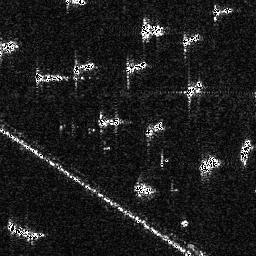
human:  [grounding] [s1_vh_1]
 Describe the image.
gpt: In the satellite image, there is  <ref>1 medium ship </ref> <box>[[1, 85, 16, 93, 0]]</box> located at bottom left,  <ref>1 small ship </ref> <box>[[51, 70, 60, 76, 0]]</box> located at bottom,  <ref>2 small ship </ref> <box>[[76, 61, 86, 66, 0], [93, 53, 98, 63, 0]]</box> located at right,  <ref>2 small ship </ref> <box>[[55, 46, 64, 53, 0], [37, 44, 48, 49, 0]]</box> located at center,  <ref>1 small ship </ref> <box>[[13, 27, 26, 32, 0]]</box> located at top left,  <ref>3 small ship </ref> <box>[[28, 23, 36, 28, 0], [48, 23, 57, 28, 0], [54, 8, 64, 14, 0]]</box> located at top,  <ref>2 small ship </ref> <box>[[70, 11, 78, 17, 0], [82, 1, 90, 5, 0]]</box> located at top right.